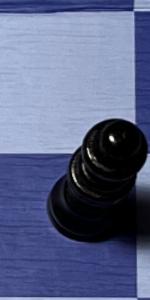
Label: Queen_Black